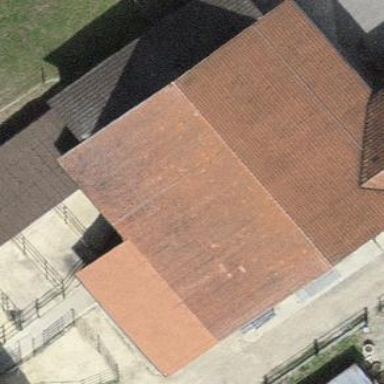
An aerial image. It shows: View of roof of building.